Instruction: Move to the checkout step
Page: cart
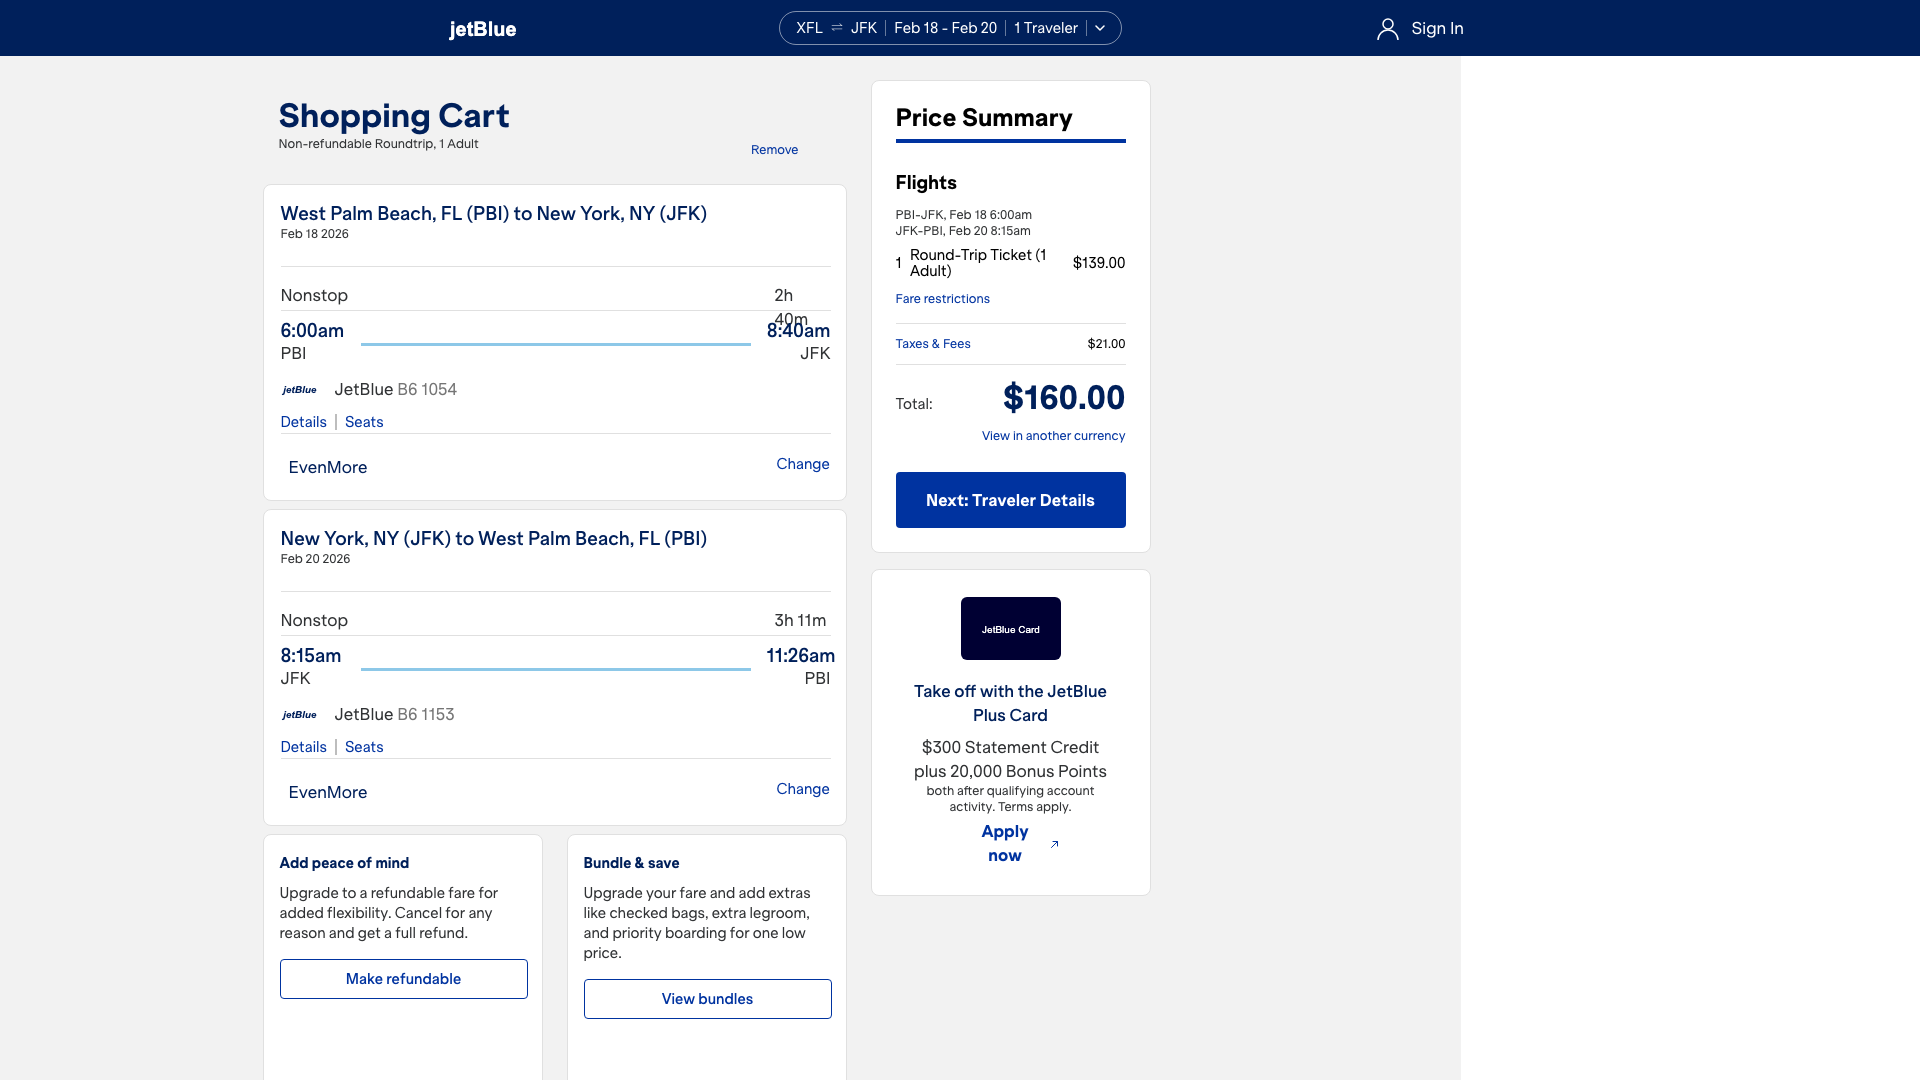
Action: click